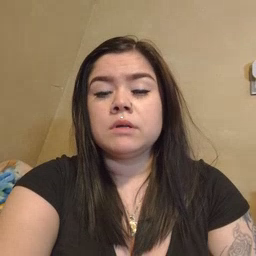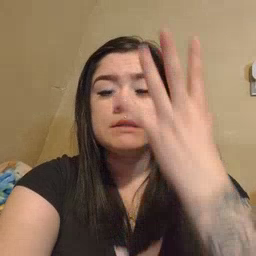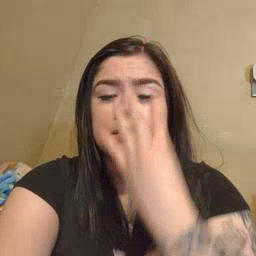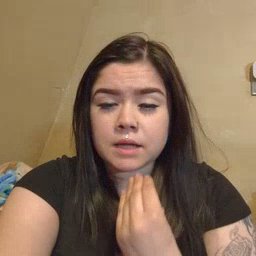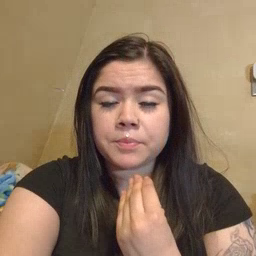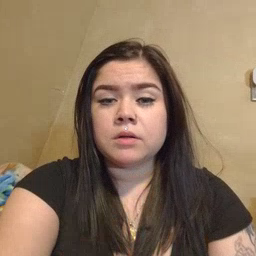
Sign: sleep